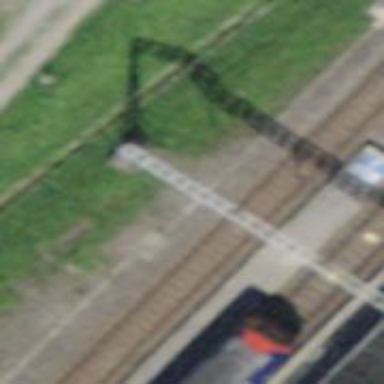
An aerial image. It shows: Railway milestone.